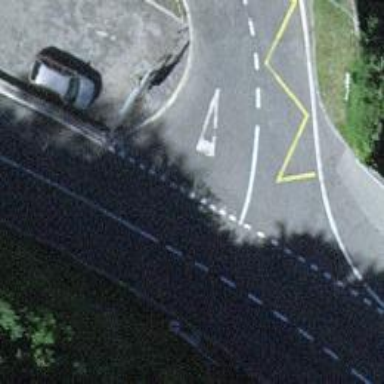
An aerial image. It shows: Road with "give way" sign.